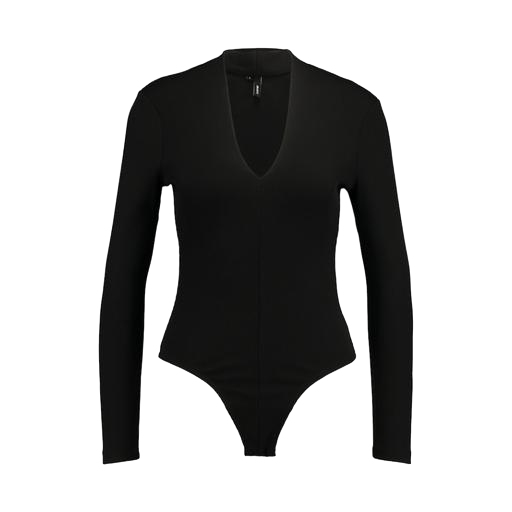
black plunge bodysuit, black mira cape-effect bodysuit, black v-neck top only macy, white background